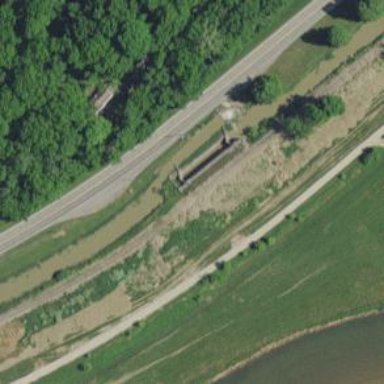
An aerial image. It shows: Dam along waterway.